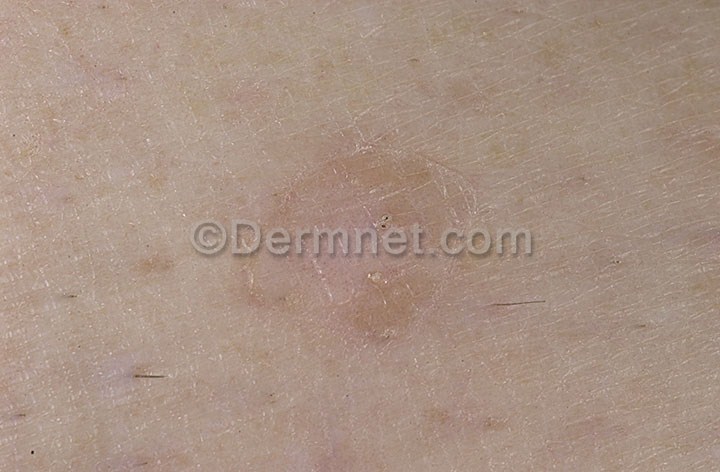
Disease: Seborrheic Keratoses and other Benign Tumors